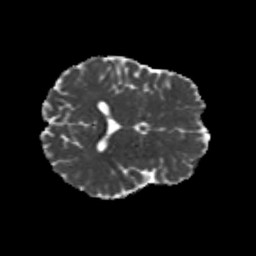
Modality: MD
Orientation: axial
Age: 38
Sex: female
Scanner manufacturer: siemens
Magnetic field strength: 3 T
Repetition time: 8.6 s
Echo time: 0.095 s